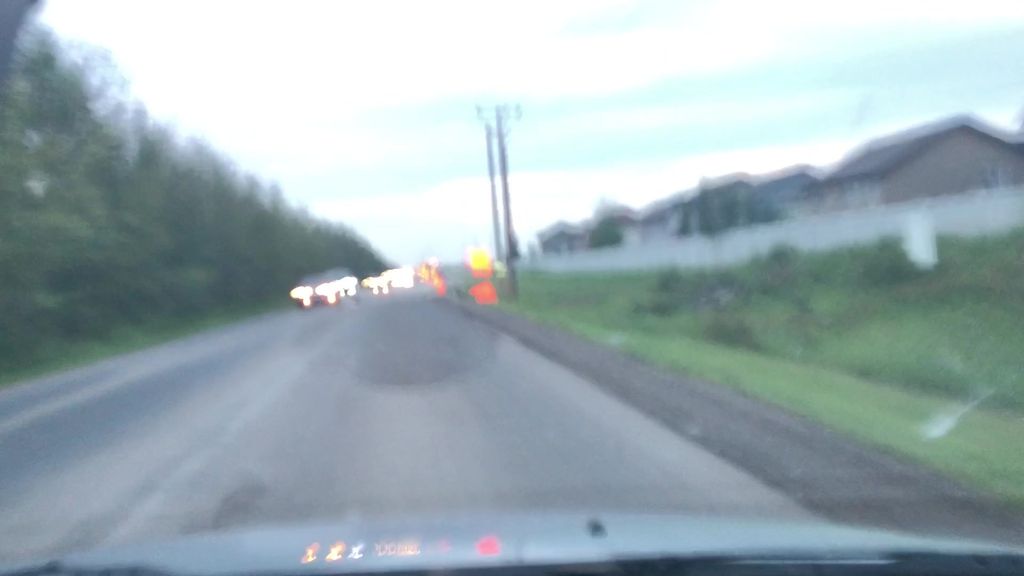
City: edmonton